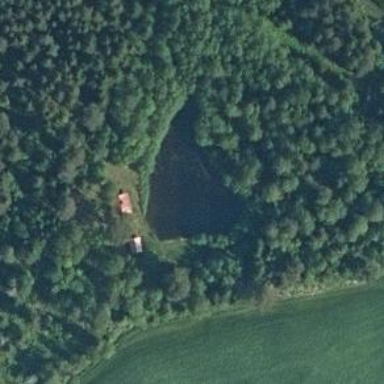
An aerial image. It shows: Pond surrounded by natural water.